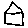
Label: house